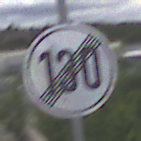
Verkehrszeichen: EndeGeschwindigkeit130
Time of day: MorningAfternoon
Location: Outdoor (Suburban)
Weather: PartlyCloudy
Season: NotSpecified
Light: Natural